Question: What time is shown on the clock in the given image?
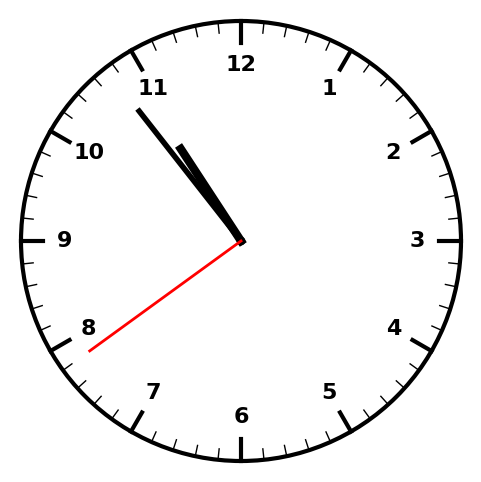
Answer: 10:53:39